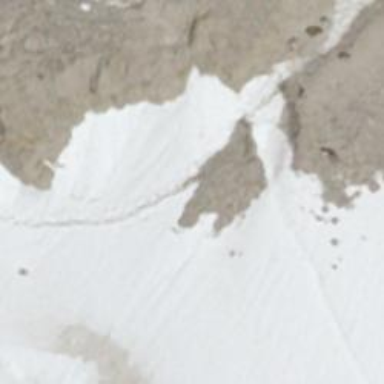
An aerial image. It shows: Snow-covered path.